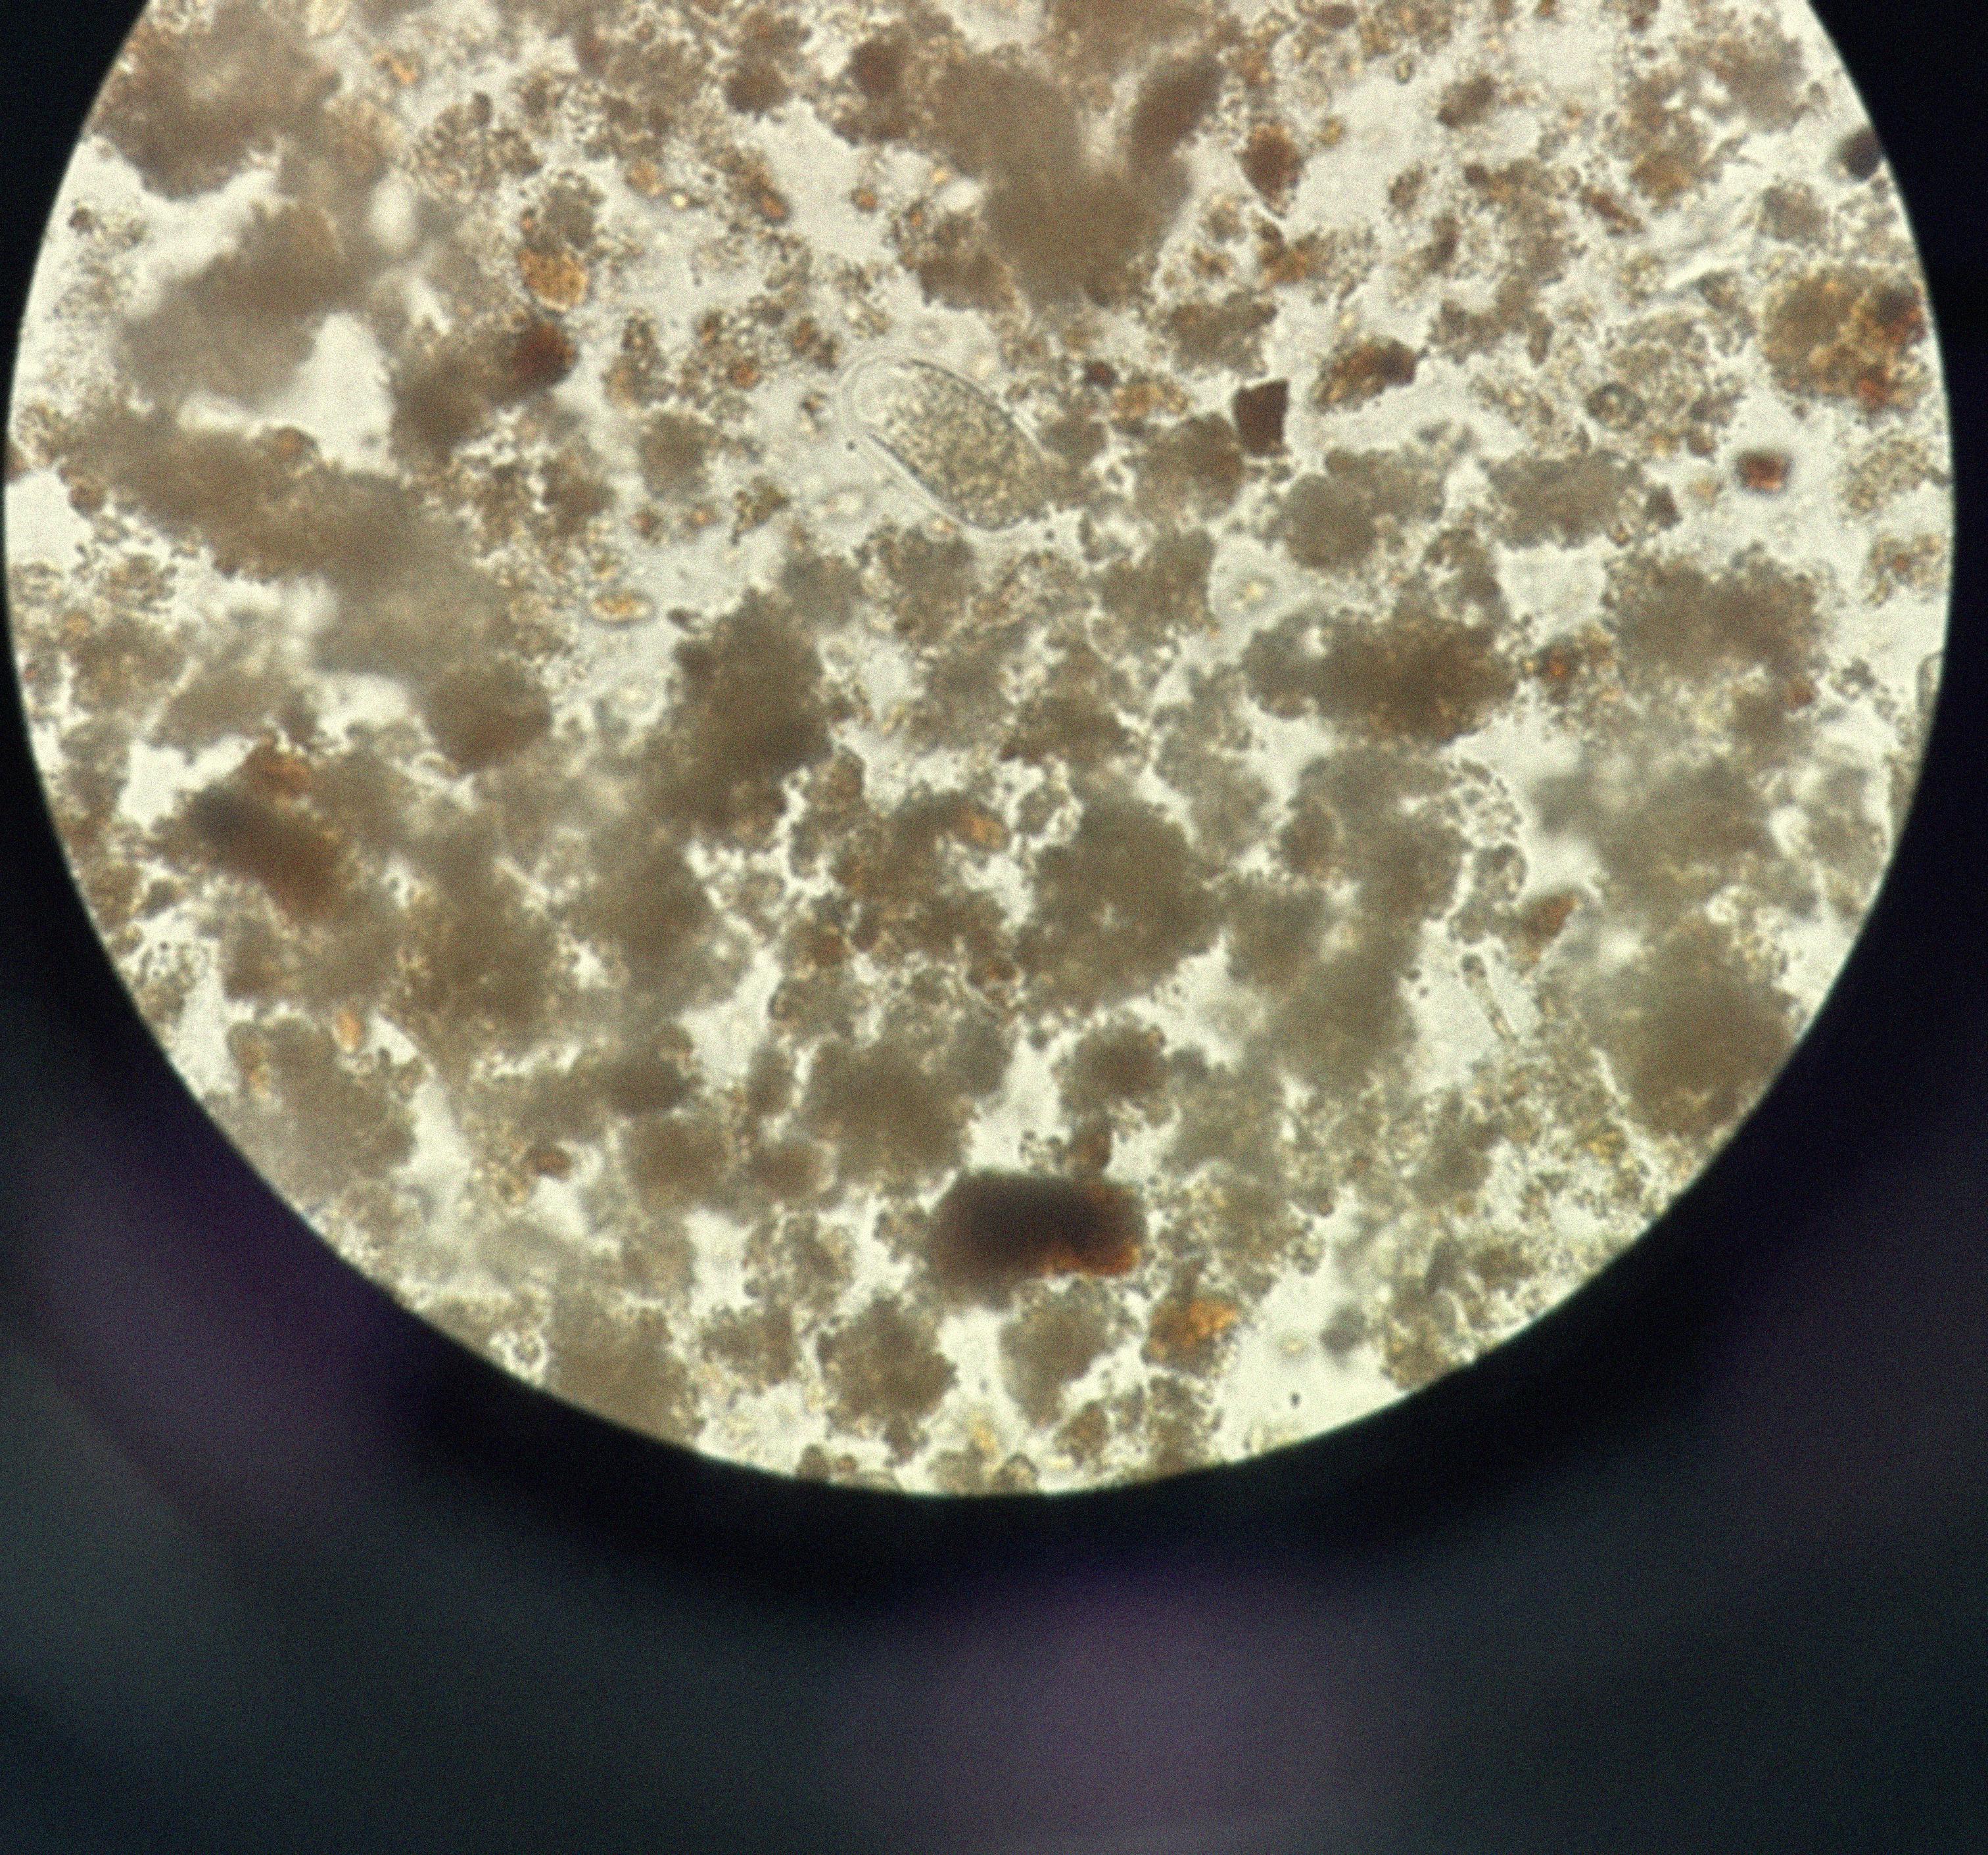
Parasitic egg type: Hookworm egg